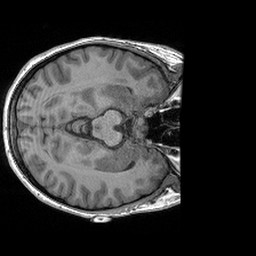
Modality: T1w
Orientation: axial
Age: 21
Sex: female
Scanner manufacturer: siemens
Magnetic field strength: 3 T
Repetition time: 2.4 s
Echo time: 0.00191 s